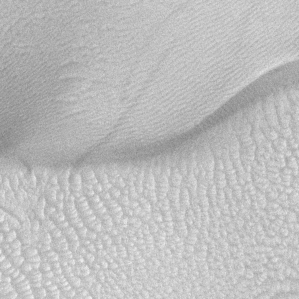
Label: frost